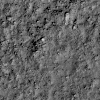
Atmospheric dust classification: not_dusty